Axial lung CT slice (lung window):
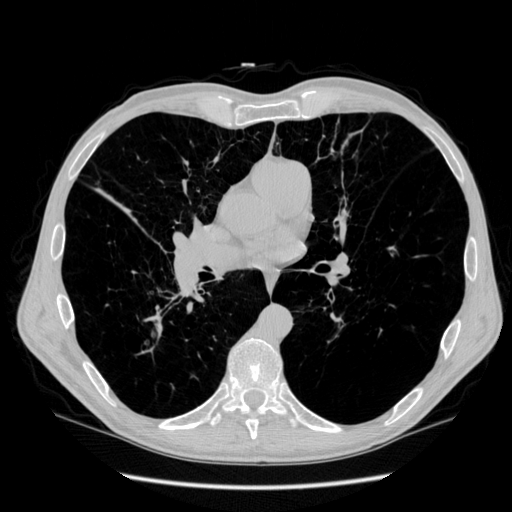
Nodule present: no